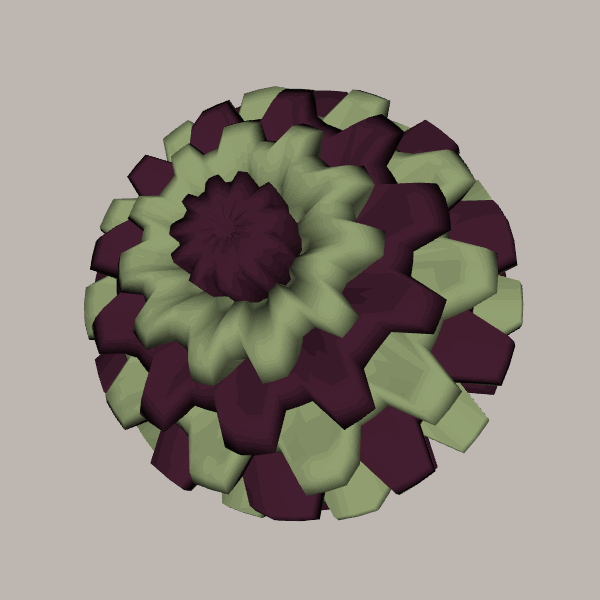
Background: light